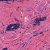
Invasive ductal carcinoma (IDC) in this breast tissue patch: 0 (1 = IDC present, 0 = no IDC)